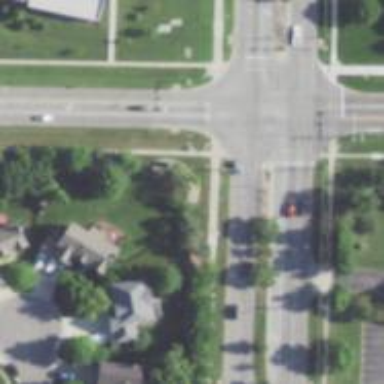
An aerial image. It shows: Solid stop line on the road marking.